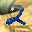
Label: 2